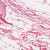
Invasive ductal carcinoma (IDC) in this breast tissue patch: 0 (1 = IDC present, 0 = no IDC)